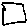
Label: square